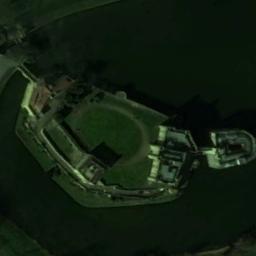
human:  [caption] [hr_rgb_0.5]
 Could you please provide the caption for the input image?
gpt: There are several buildings beside the palace .

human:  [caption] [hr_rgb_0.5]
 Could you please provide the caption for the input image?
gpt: The palace is on the grass surrounded by water .

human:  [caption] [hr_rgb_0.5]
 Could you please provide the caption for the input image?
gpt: The palace is surrounded by some bare land .

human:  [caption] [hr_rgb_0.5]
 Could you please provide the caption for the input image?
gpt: The palace with a park is surrounded by the waters .

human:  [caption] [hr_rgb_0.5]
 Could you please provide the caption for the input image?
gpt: The palace with a green lawn is in the middle of a green lake .